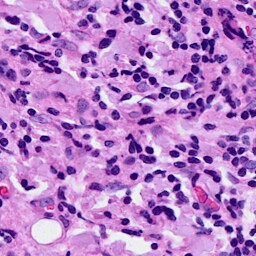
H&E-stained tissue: Breast